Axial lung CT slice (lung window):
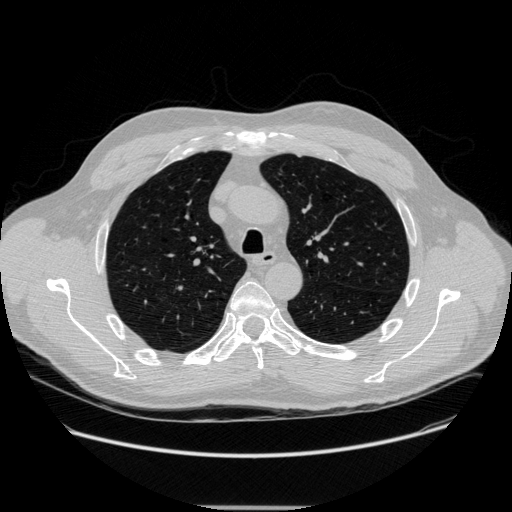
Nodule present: no